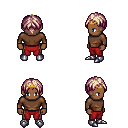
a pixel art fantasy rpg character, male body template, human, dark skin, brown long-sleeve shirt, red pants, white blonde parted hairstyle, gold tiara, metal boots, four views (front, back, left, right), 2x2 character sprite sheet, small pixel art, hard edges, no anti-aliasing